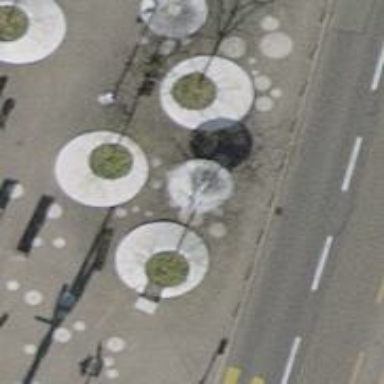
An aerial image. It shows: Bicycle parking facility.